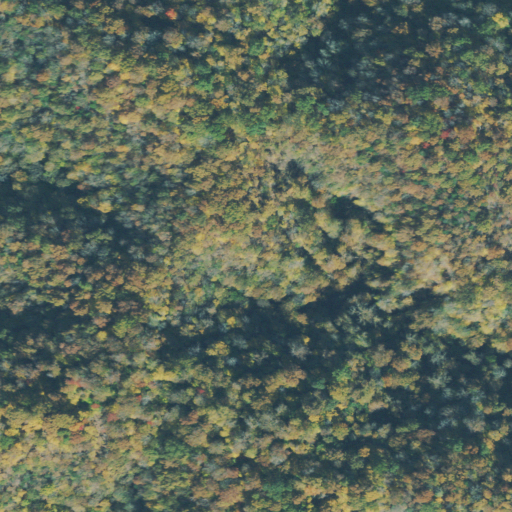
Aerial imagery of ridge(s) in Tennessee named Boom Ridge containing only deciduous forest